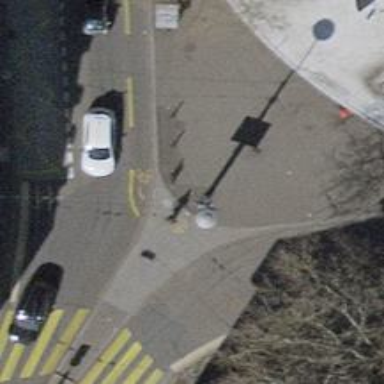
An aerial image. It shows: Bollard.